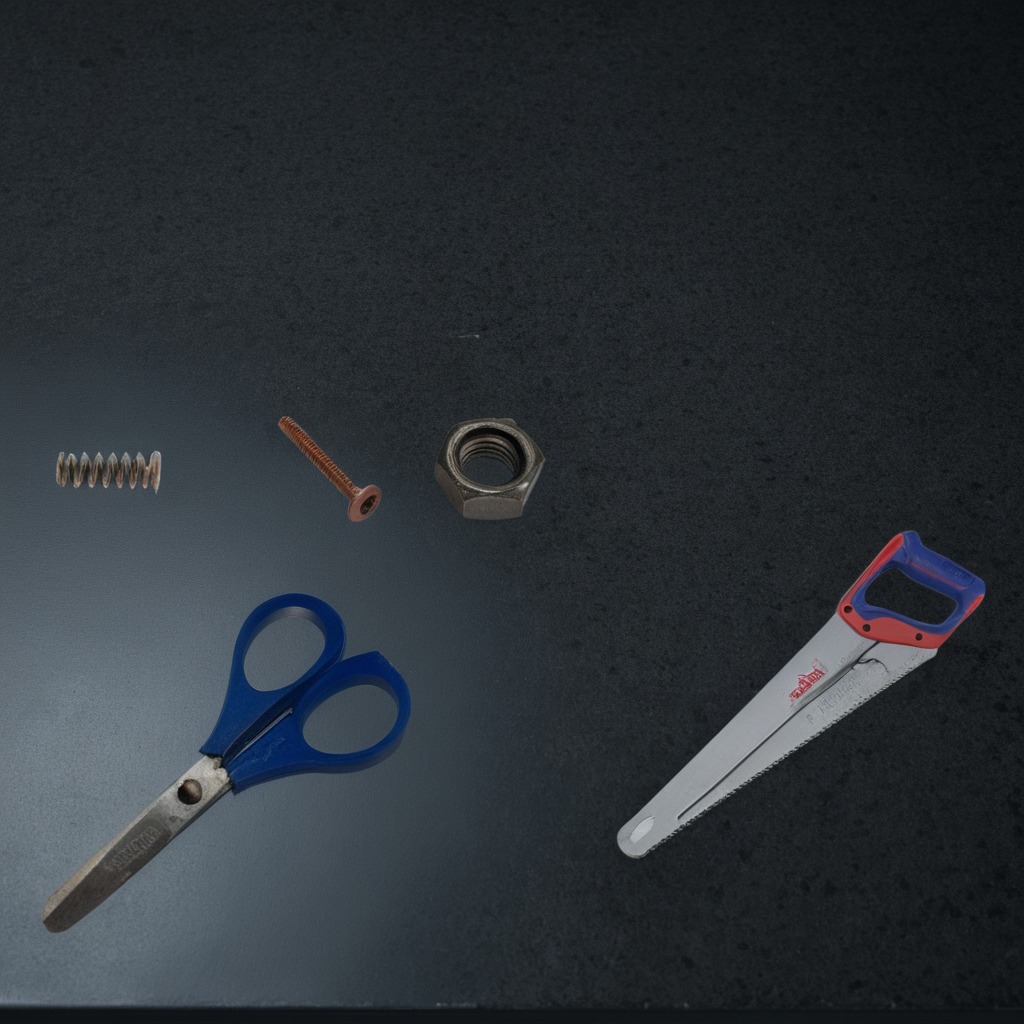
A metal machine screw, a coiled metal spring, a handheld metal saw, a metal nut, and a pair of scissors are lying on a clean granite table inside a workshop at night dim ambient light soft shadows worn but